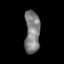
Tissue: skin
Cell type: Epithelial cells
Senescence score: 0.2865
Nuclear area (px): 633
Mean DAPI intensity: 127.194